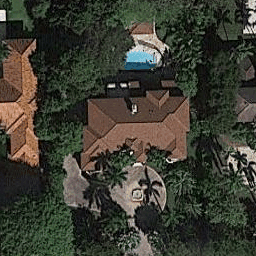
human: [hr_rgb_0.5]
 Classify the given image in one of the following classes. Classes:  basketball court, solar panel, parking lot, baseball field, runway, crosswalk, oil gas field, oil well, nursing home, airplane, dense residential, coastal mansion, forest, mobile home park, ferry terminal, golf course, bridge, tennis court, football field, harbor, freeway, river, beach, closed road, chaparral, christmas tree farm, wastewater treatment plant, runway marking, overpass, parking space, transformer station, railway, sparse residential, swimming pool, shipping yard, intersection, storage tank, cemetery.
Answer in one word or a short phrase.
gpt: coastal mansion